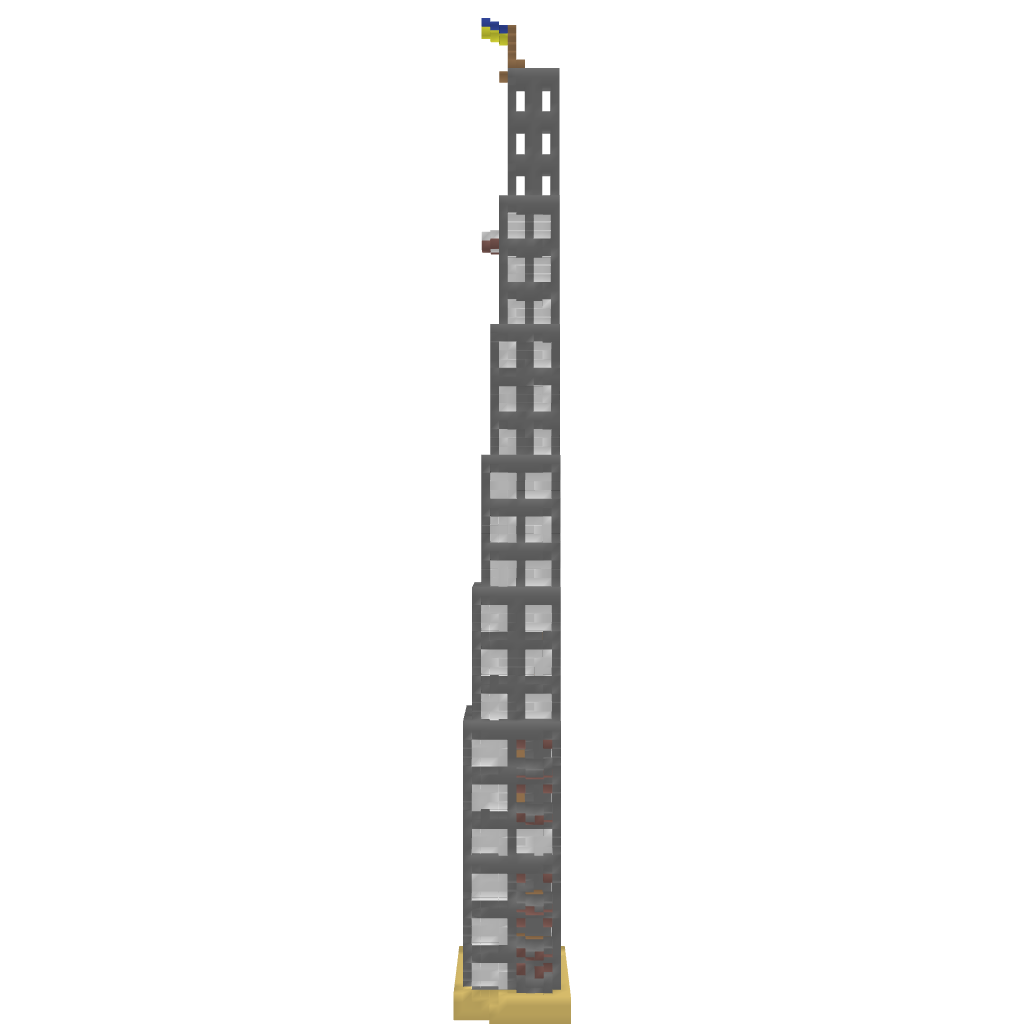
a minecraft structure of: Hotel "Odessa" high quality